Question: I am creating a report and I need to be able to create a query(s) to pull the information below into a report. Essentially here's what I want listed:
> '''
ship.name
personnel.first_name
personnel.last_name
crew_position_title.title
personnel_next_of_kin.next_of_kin_relation
personnel_next_of_kin.next_of_kin_first_name
personnel_next_of_kin.next_of_kin_last_name
personnel_next_of_kin.next_of_kin_telephone
personnel_next_of_kin.next_of_kin_alt_telephone
personnel_next_of_kin.other_kin_relation
personnel_next_of_kin.other_kin_first_name
personnel_next_of_kin.other_kind_last_name
personnel_next_of_kin.other_kin_telephone
personnel_next_of_kin.other_kin_alt_telephone
'''
The only condition would be 'WHERE personnel.currently_serving_ship_id IS NOT NULL' on the personnel table.
How would I go about creating a query to give me the data I need? I have tried using JOIN but I don't have much experience with them.
Below is the ERD of the tables I need data from with fields of interest highlighted:

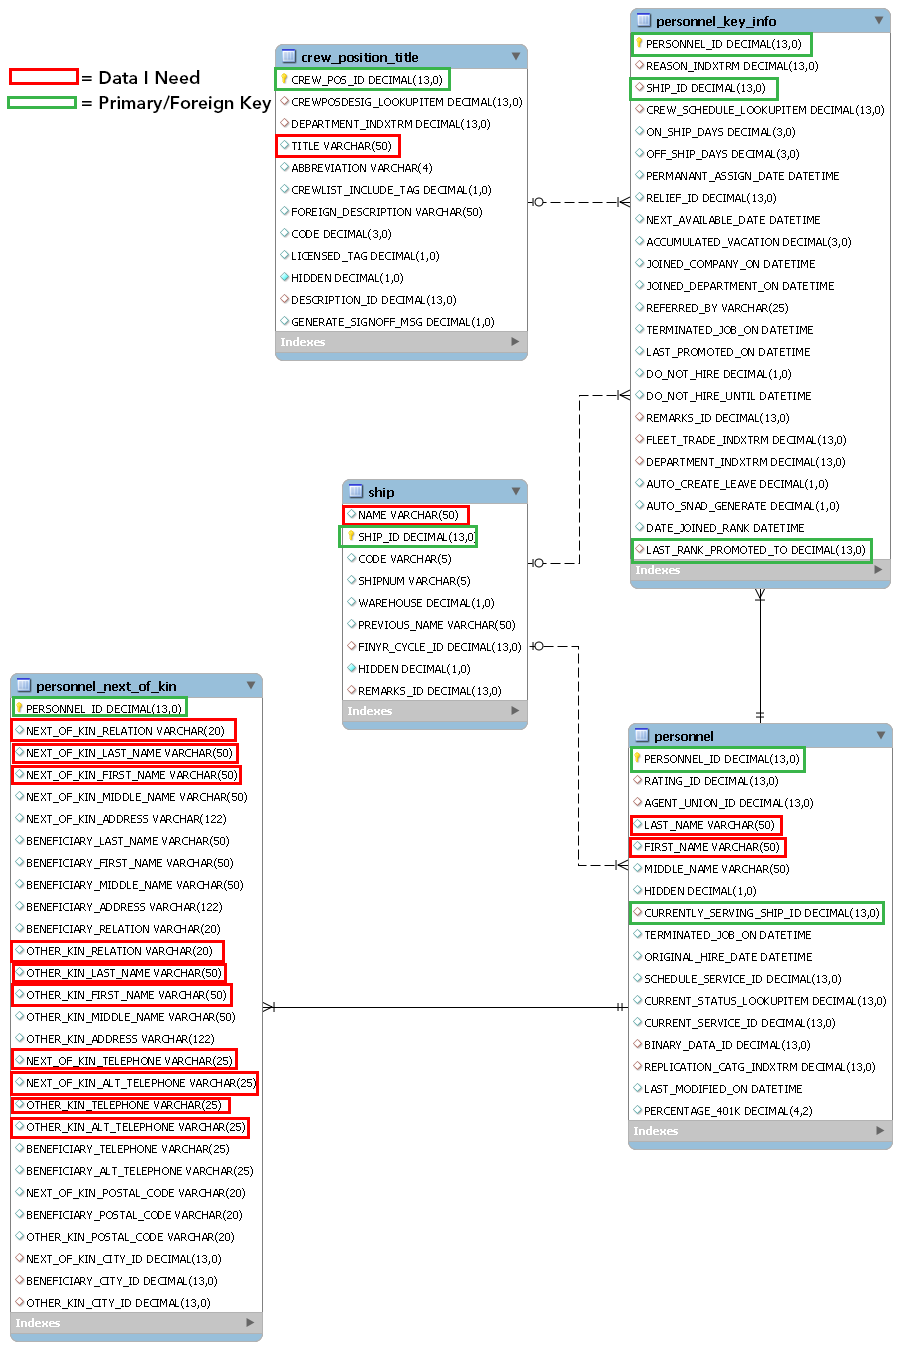
Answer: How about something like?
'''
SELECT s.name, p.first_name, p.last_name, c.title, pnk.next_of_kin_relation,
pnk.next_of_kin_first_name, pnk.next_of_kin_last_name, pnk.next_of_kin_telephone,
pnk.next_of_kin_alt_telephone, pnk.other_kin_relation, pnk.other_kin_first_name,
pnk.other_kin_last_name, pnk.other_kin_telephone, pnk.other_kin_alt_telephone
FROM personnel p
LEFT JOIN personnel_next_of_kin pnk ON pnk.personnel_id = p.personnel_id
LEFT JOIN ship s ON s.ship_id = p.currently_serving_ship_id
LEFT JOIN personnel_key_info pk ON pk.personnel_id = p.personnel_id
LEFT JOIN crew_position_title c ON c.crew_pos_id = p.personnel_id
WHERE p.currently_serving_ship_id IS NOT NULL
'''
This is the long version of the query. I am not really sure about this: LEFT JOIN crew_position_title c ON c.crew_pos_id = p.personnel_id. I can't tell what key should be used there, can't figure out using the naming convention.
Query was not tested but you can give it a shot and fix the syntax issue if there are any.